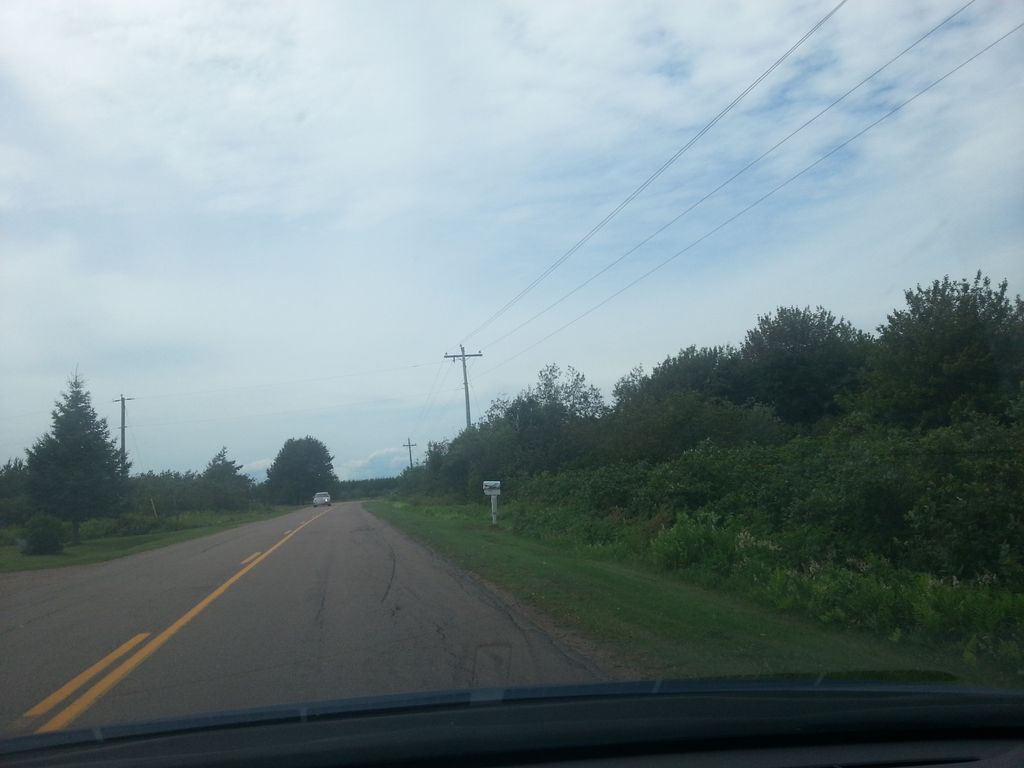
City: charlottetown